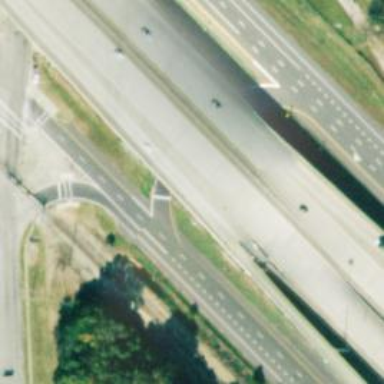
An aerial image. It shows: Asphalt road with secondary link designation.